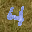
Label: 4